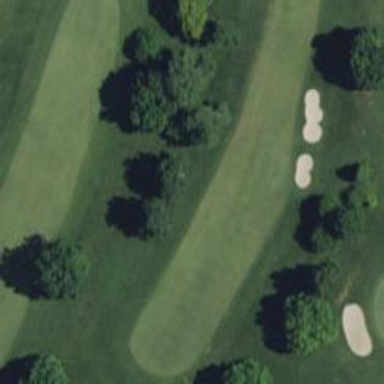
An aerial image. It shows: Golf hole.